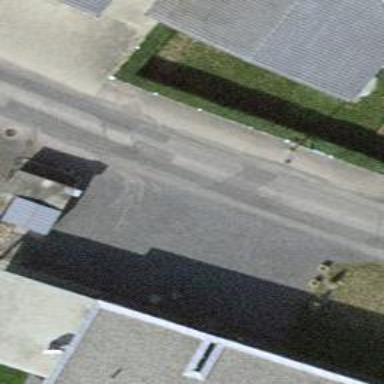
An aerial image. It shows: Asphalt road in residential area.